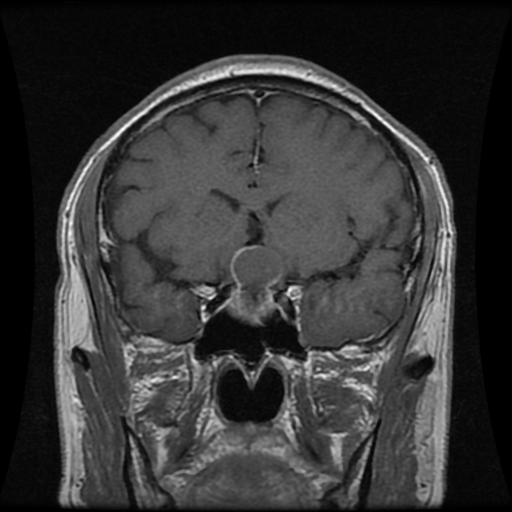
Label: pituitary